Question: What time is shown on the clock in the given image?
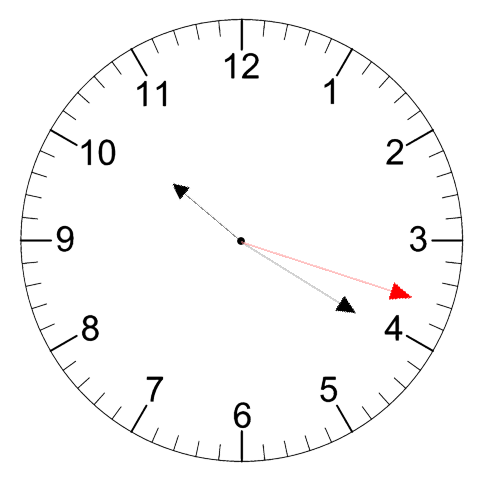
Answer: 10:20:18